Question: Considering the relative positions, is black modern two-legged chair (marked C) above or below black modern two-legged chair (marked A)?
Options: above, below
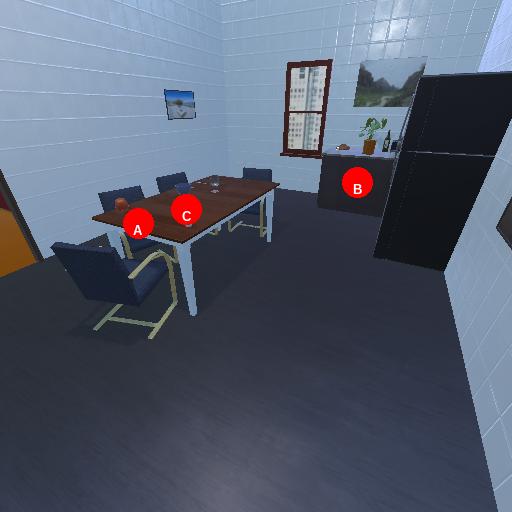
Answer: above